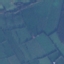
Land use / land cover class: Pasture